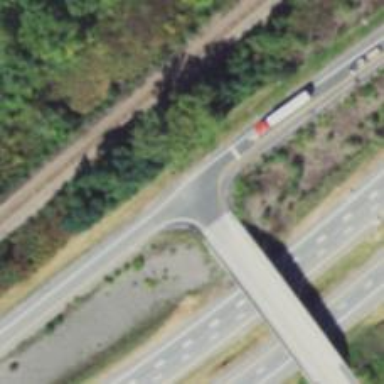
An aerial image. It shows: Trunk link road with asphalt surface.